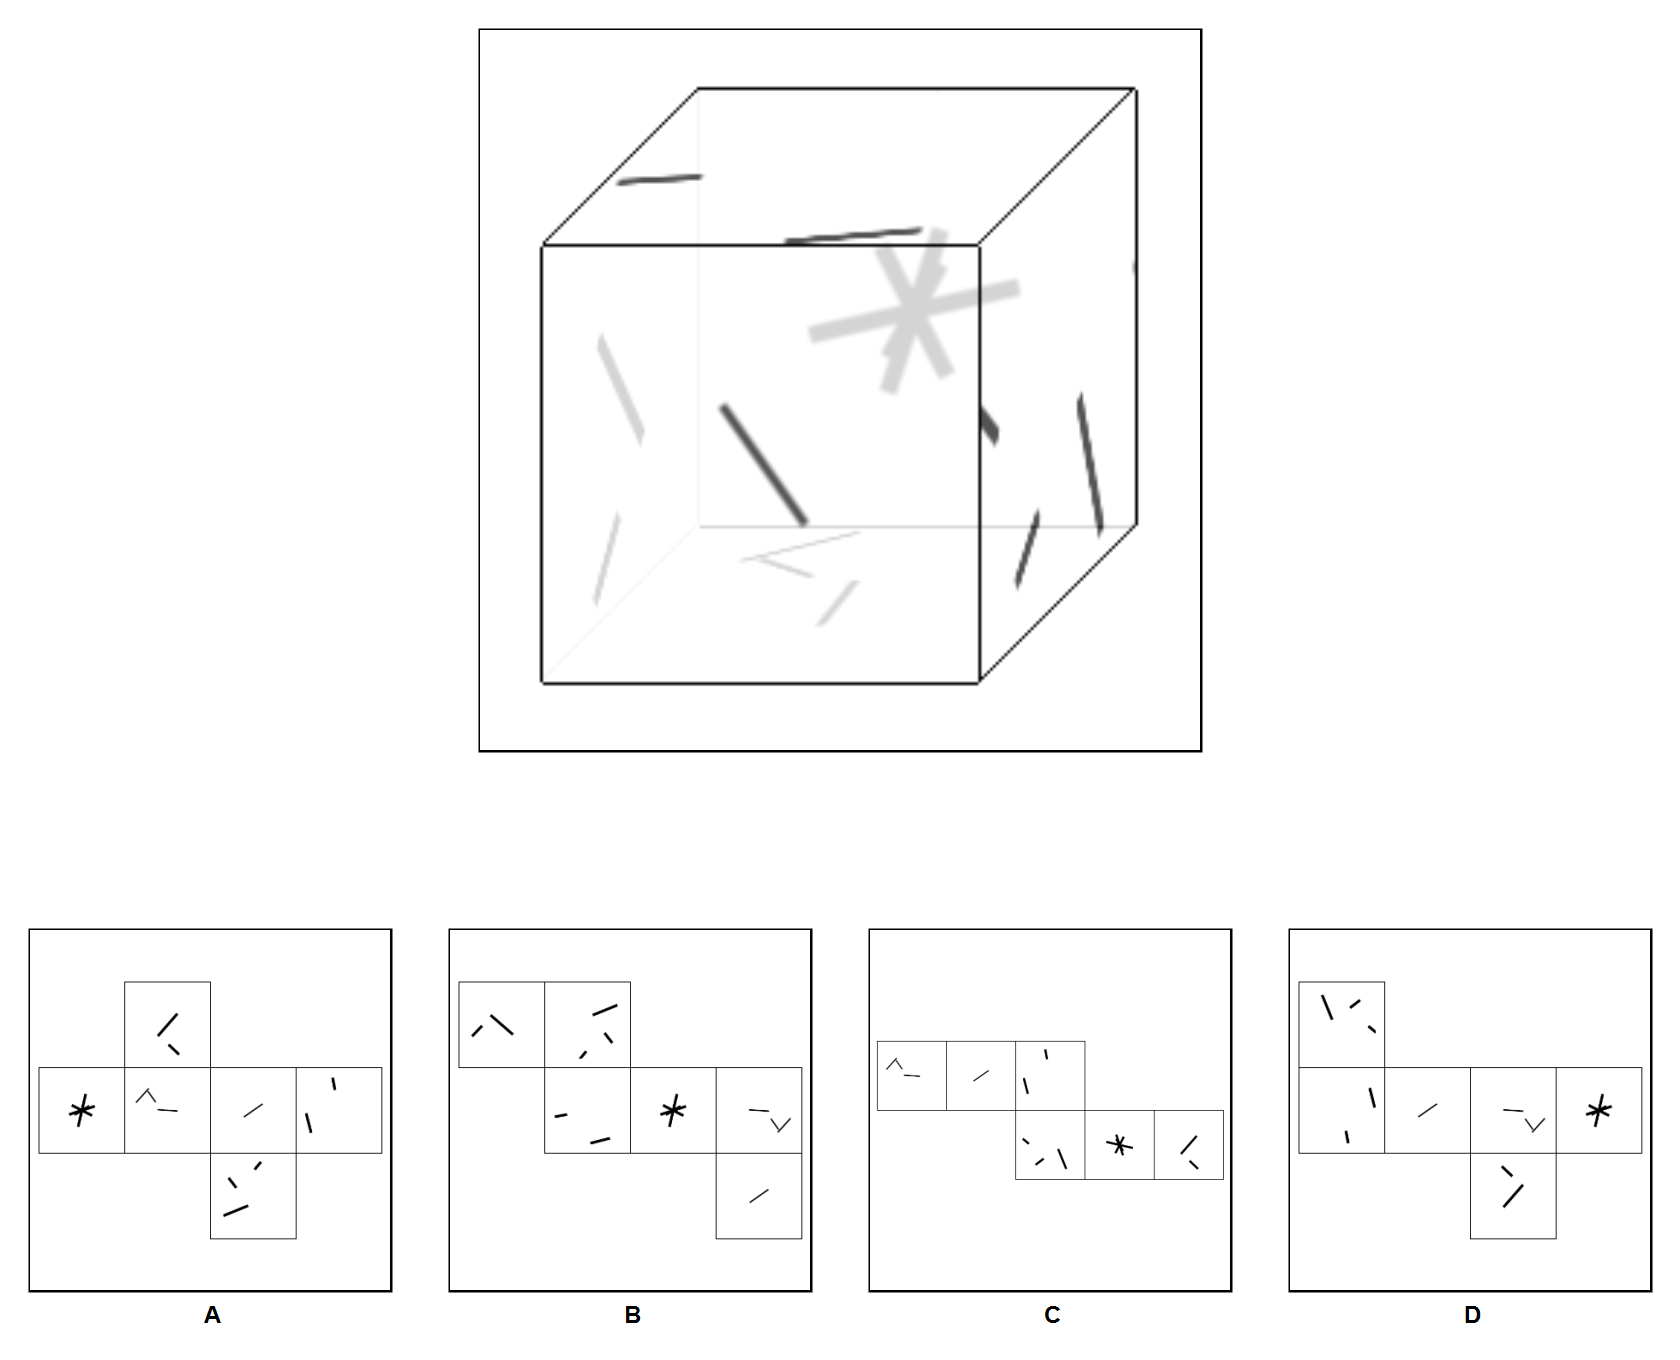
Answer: B